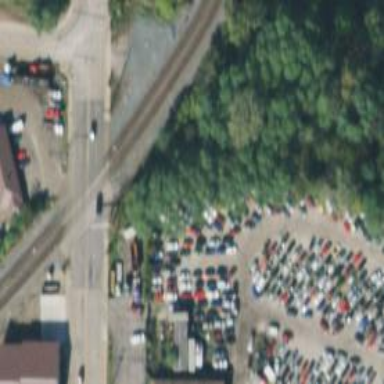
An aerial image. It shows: Railway service station.